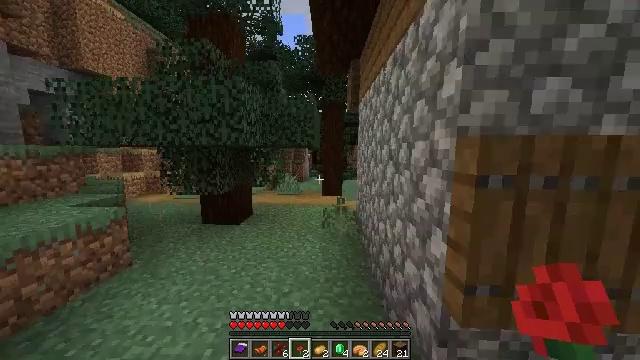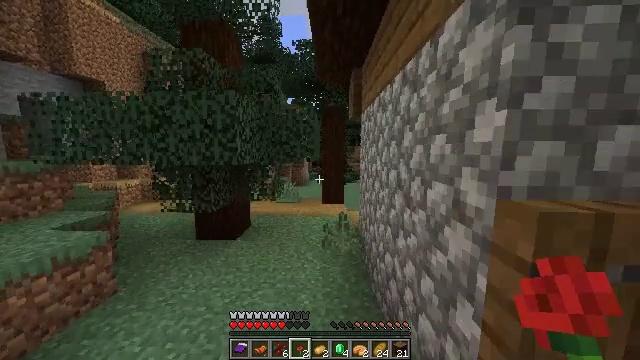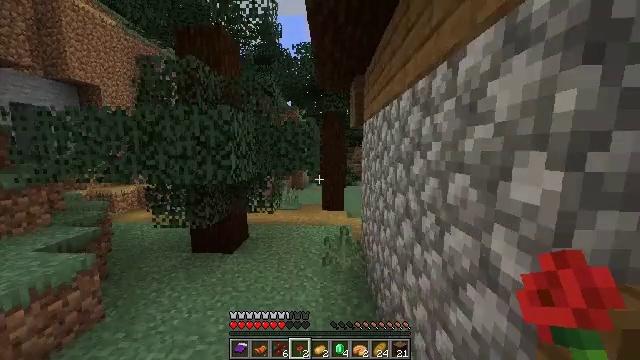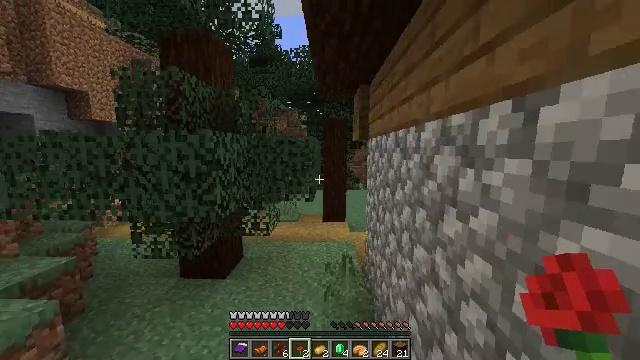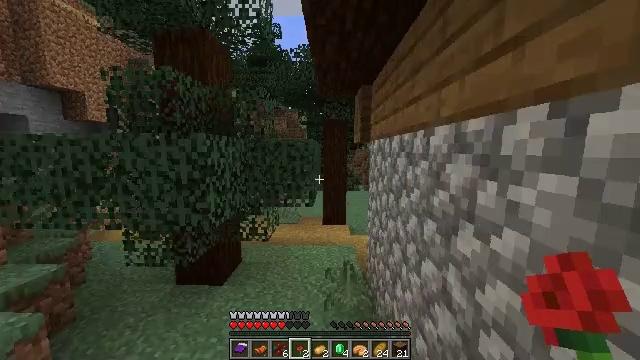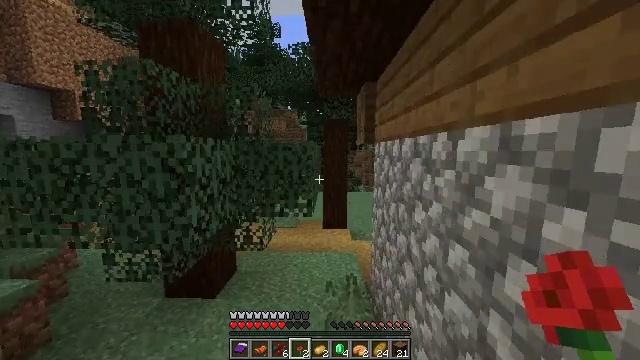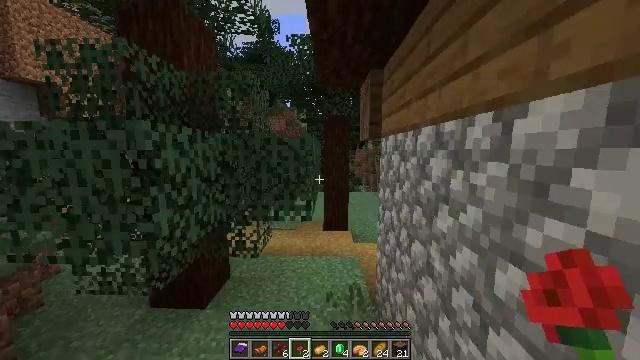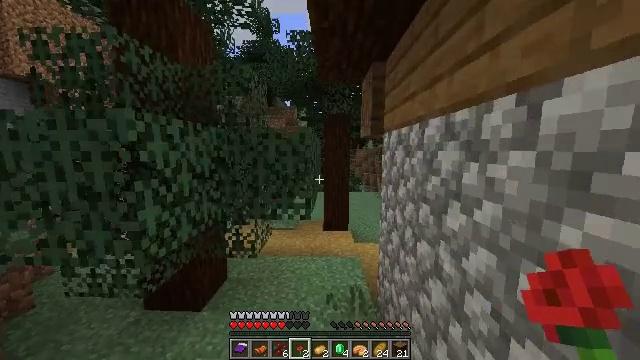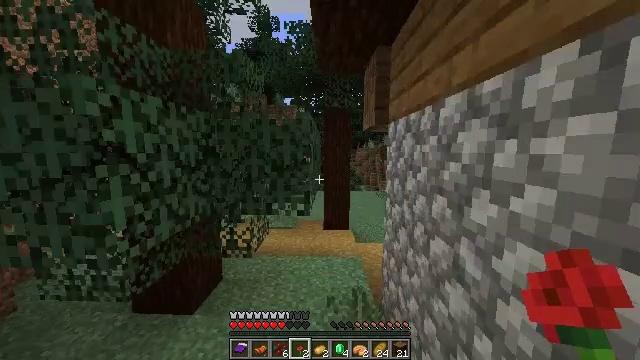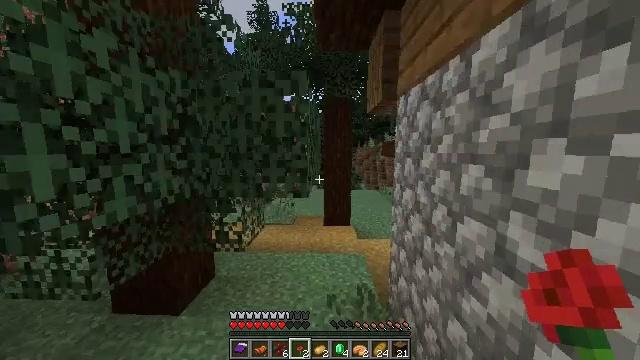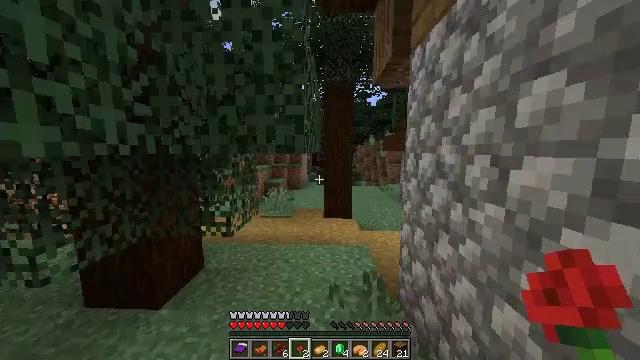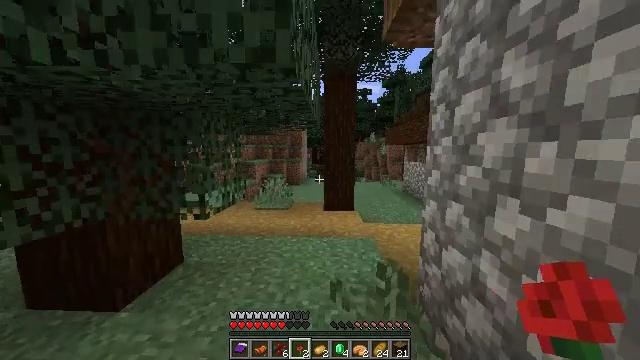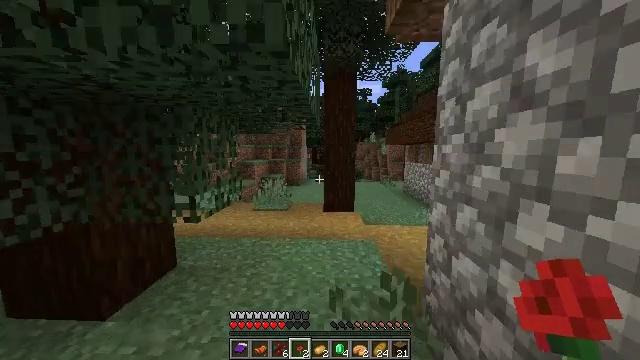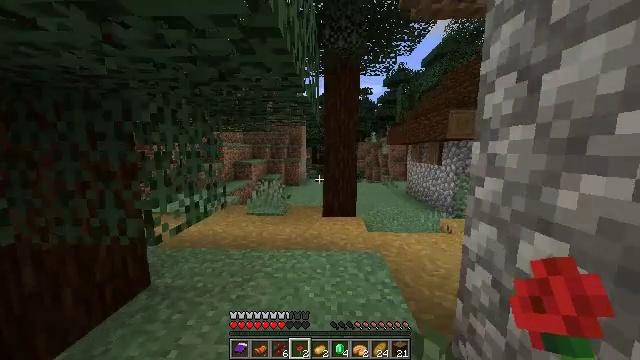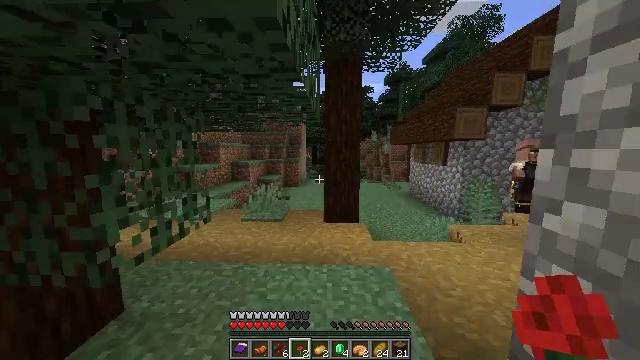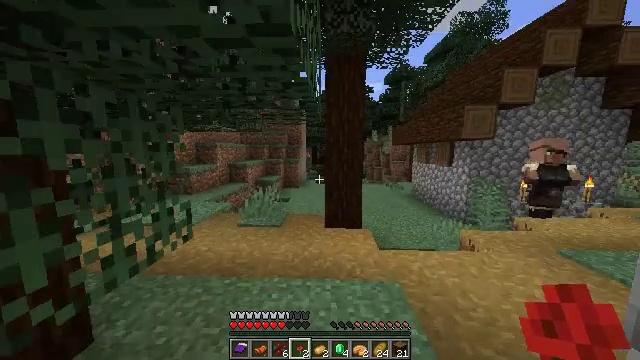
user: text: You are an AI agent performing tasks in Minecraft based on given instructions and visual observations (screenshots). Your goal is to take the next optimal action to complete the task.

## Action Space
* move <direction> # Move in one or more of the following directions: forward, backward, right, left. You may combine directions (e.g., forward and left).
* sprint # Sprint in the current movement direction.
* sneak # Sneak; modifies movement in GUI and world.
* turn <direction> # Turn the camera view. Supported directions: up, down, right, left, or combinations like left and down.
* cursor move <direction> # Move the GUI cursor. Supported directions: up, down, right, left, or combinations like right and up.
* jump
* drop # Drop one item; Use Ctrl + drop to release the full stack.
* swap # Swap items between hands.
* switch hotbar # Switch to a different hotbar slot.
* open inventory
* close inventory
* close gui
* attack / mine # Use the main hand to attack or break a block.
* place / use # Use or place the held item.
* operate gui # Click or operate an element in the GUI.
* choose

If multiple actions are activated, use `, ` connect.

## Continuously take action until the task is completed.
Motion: motion action
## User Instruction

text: craft item air
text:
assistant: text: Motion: move forward, jump
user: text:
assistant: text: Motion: move forward, jump
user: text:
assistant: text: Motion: move forward, jump
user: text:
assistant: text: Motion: move forward
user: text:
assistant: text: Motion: move forward
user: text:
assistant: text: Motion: move forward
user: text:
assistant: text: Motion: move forward
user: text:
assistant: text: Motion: move forward
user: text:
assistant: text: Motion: move forward
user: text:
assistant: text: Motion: move forward
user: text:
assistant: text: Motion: move forward
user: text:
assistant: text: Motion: move forward
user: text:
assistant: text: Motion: move forward
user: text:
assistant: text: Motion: move forward
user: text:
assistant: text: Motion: move forward
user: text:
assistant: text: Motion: move forward
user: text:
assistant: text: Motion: move forward
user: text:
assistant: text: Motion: move forward
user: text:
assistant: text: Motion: move forward, turn right
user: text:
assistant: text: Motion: move forward, turn right
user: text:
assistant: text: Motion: move forward, turn right
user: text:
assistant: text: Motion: move forward, turn right
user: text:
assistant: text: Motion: move forward
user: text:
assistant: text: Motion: move forward
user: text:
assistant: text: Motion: move forward
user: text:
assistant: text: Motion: move forward, turn left
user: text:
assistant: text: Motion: move forward
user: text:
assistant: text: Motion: move forward, turn left
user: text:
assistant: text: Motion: move forward, turn left
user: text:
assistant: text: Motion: move forward, turn left